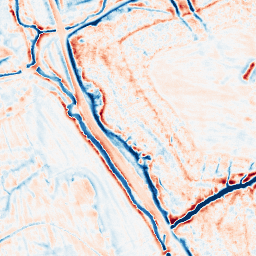
Category: edge_preserving
Decomposition family: bilateral
Decomposition parameters: d: 15
sigma_color: 75
sigma_space: 150
Upsampling method: lanczos
Upsampling parameters: scale: 2
Upsampling scale: 2